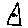
Label: triangle